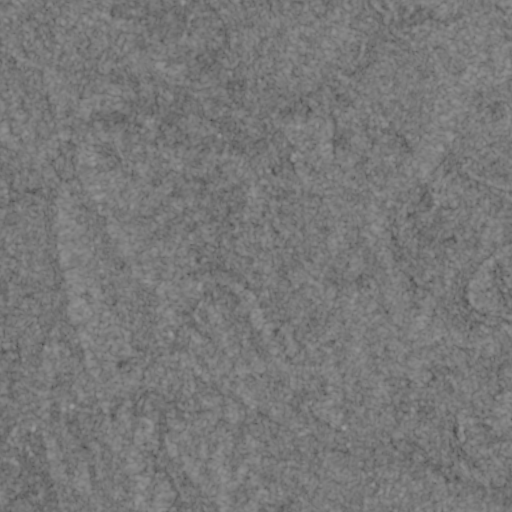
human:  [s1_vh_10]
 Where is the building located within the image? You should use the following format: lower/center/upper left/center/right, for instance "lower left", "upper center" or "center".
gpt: The building is located in the lower left of the image.
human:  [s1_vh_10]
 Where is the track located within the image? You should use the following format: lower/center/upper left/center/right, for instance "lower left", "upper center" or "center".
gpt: There is no track in the image.

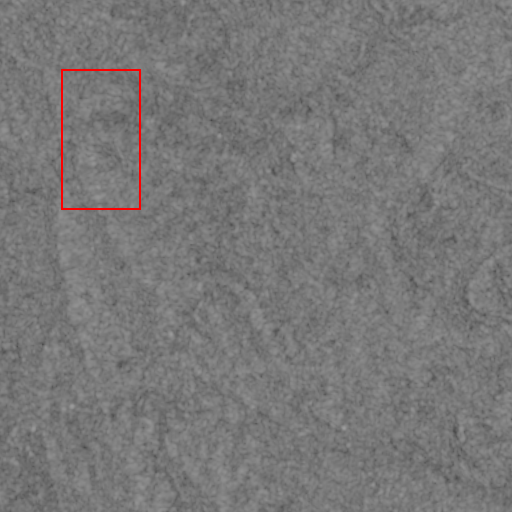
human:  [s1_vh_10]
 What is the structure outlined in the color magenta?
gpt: There is no magenta outline.
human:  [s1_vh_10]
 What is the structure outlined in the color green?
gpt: There is no structure outlined in green.